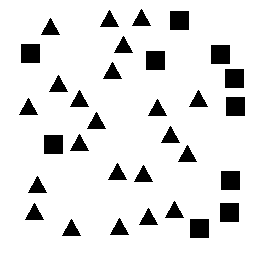
Squares: 10
Triangles: 22
Stars: 0
Total shapes: 32